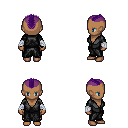
a pixel art fantasy rpg character, female body template, human, dark skin, gray robe, gold greaves, purple short mohawk hairstyle, white cloth bandages, four views (front, back, left, right), 2x2 character sprite sheet, small pixel art, hard edges, no anti-aliasing